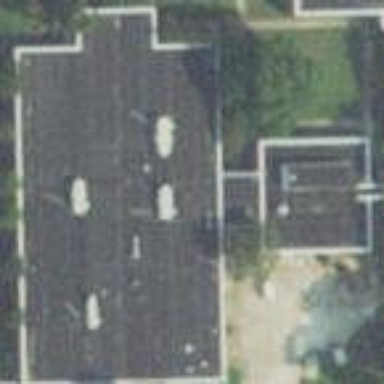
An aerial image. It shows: College building.